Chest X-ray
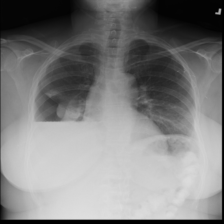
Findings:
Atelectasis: negative
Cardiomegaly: negative
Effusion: negative
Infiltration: negative
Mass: negative
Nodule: negative
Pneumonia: negative
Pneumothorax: negative
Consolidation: negative
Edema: negative
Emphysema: negative
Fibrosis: negative
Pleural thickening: negative
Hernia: negative